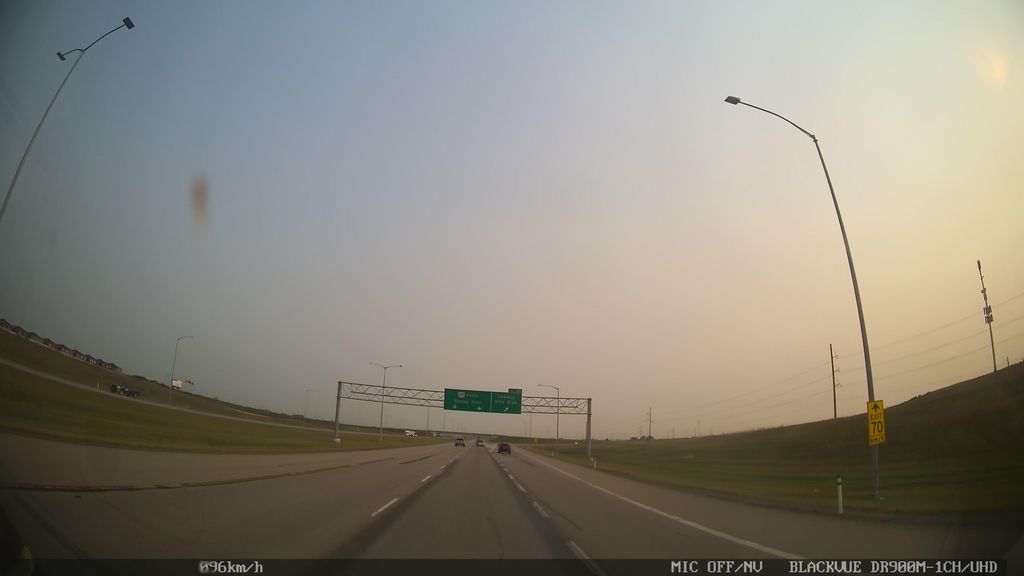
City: calgary